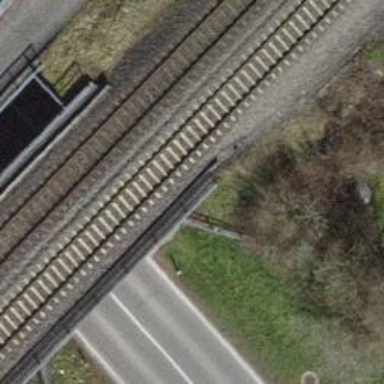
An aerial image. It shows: Bridge over single railway track.